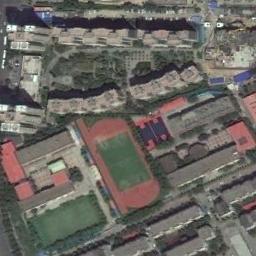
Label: ground_track_field